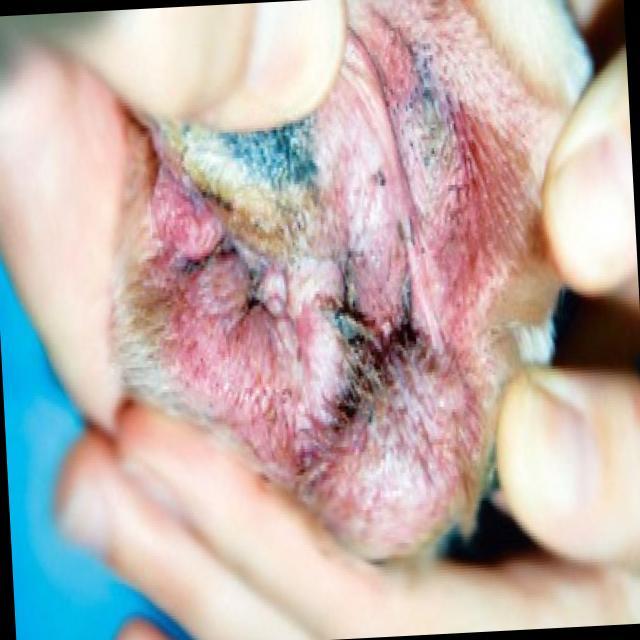
Canine fungal skin infection — characterized by alopecia, scaling, crusting, and circular lesions. Common agents include Malassezia and Candida species.